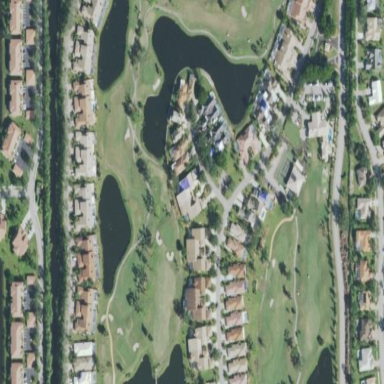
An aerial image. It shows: Golf course surrounded by greenery.